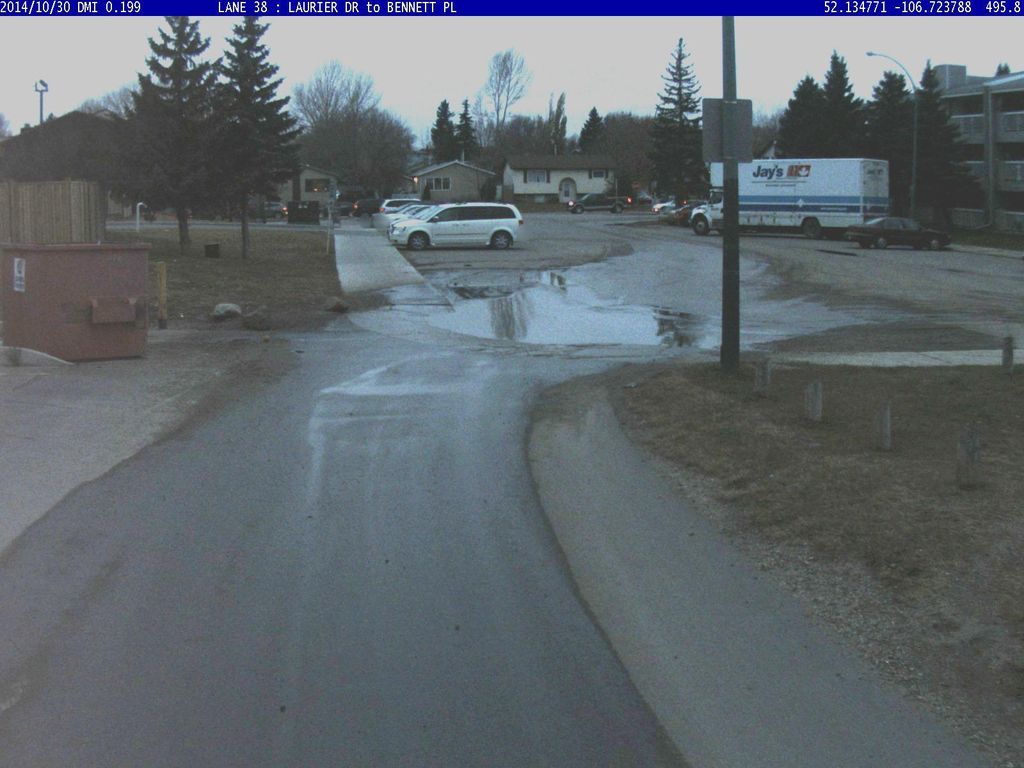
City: saskatoon